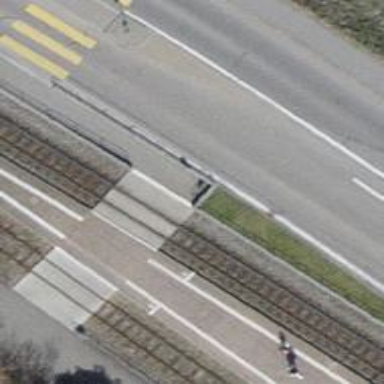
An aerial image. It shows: Railway crossing.